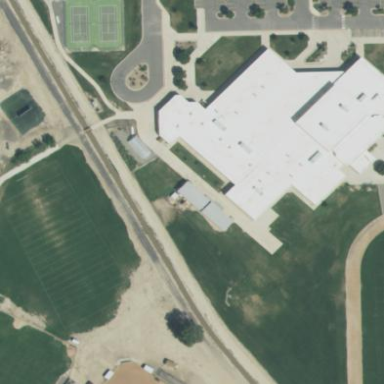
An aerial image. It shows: School building.